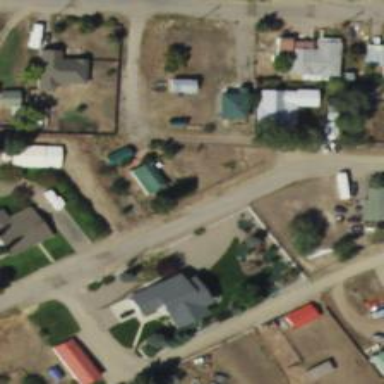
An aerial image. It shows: Alley classified as service road.